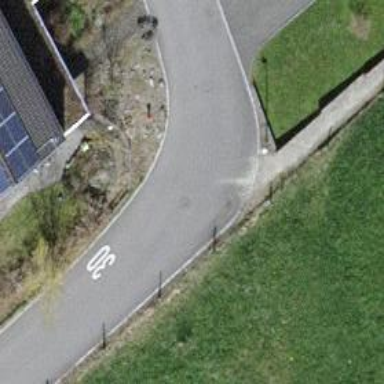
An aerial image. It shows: Path with fine gravel surface.